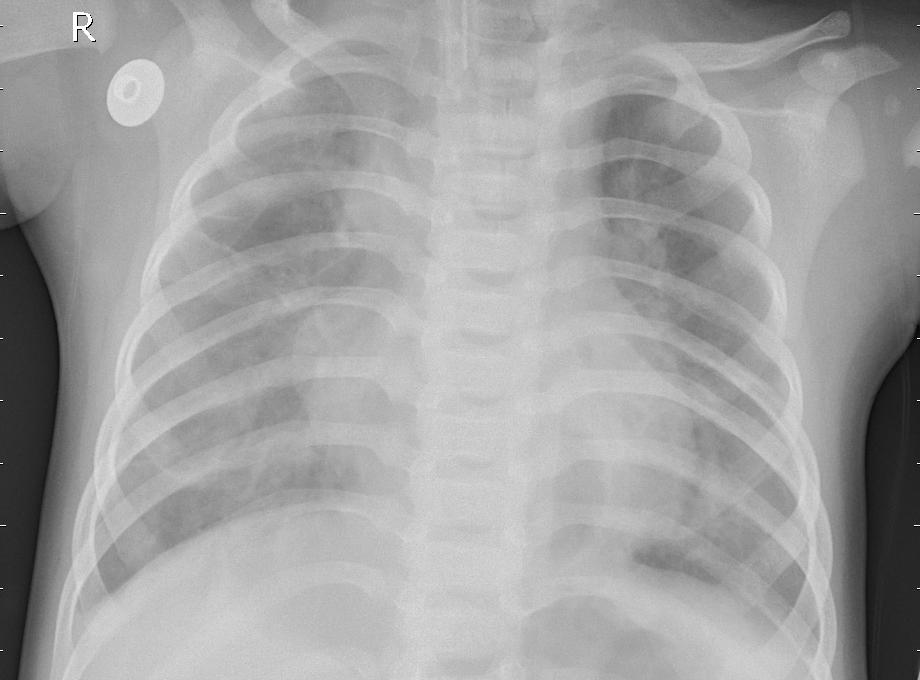
Diagnosis: PNEUMONIA